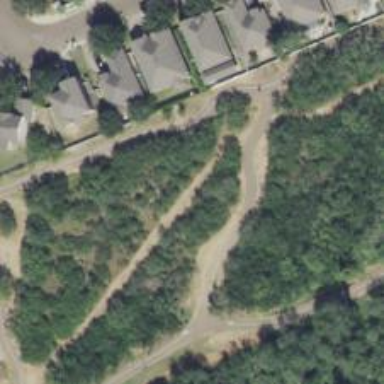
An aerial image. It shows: Disc golf hole.